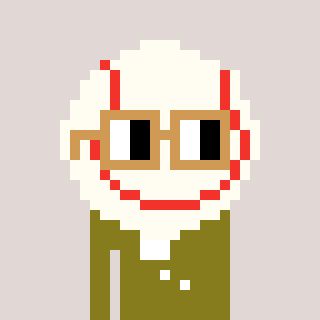
a pixel art character with square brown glasses, a baseball ball-shaped head and a gunk-colored body on a warm background